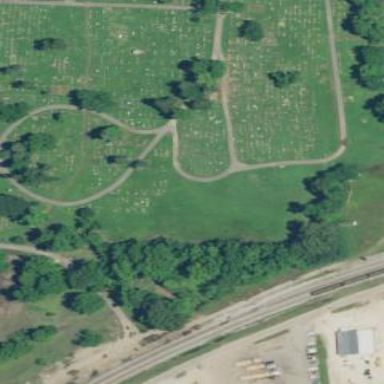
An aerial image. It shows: Cemetery.